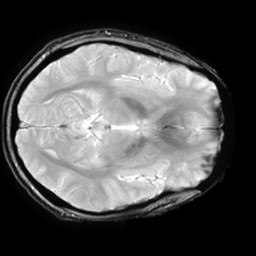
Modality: T2starw
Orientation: axial
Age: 23
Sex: male
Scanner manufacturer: ge
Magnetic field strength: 3 T
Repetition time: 0.65 s
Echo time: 0.02 s